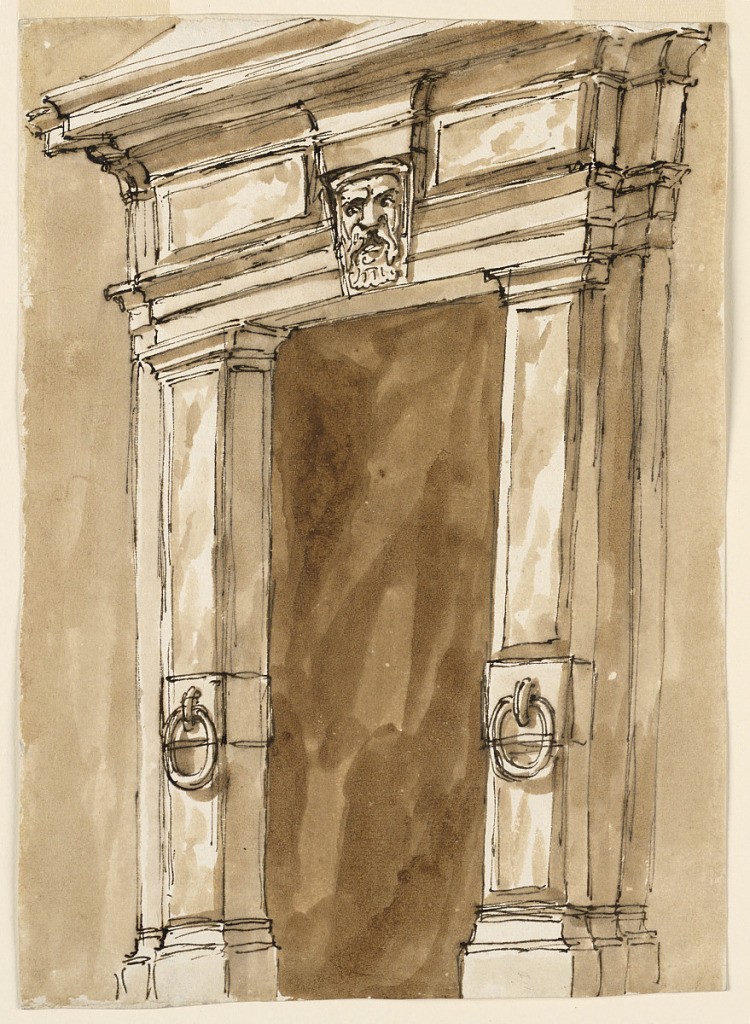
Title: Design for a Doorframe
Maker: Giuseppe Barberi, Italian, 1746–1809
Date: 1775-1785
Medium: Pen and brown ink, brush and brown wash, graphite on lined off-white laid paper
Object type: Drawing
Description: Pilasters support the entablature. They are surrounded by bands to which signs are fastened, in their lower half. Keystone with a bearded mask. The cornices on top are not entirely shown. Colored background.